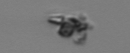
Label: detritus